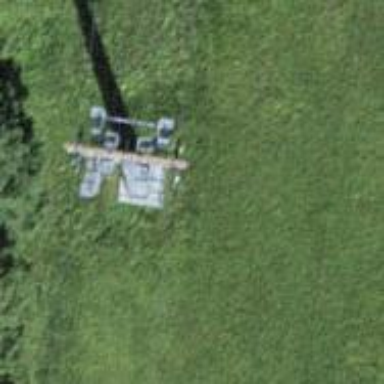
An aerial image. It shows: Pylon used for aerialway.